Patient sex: M
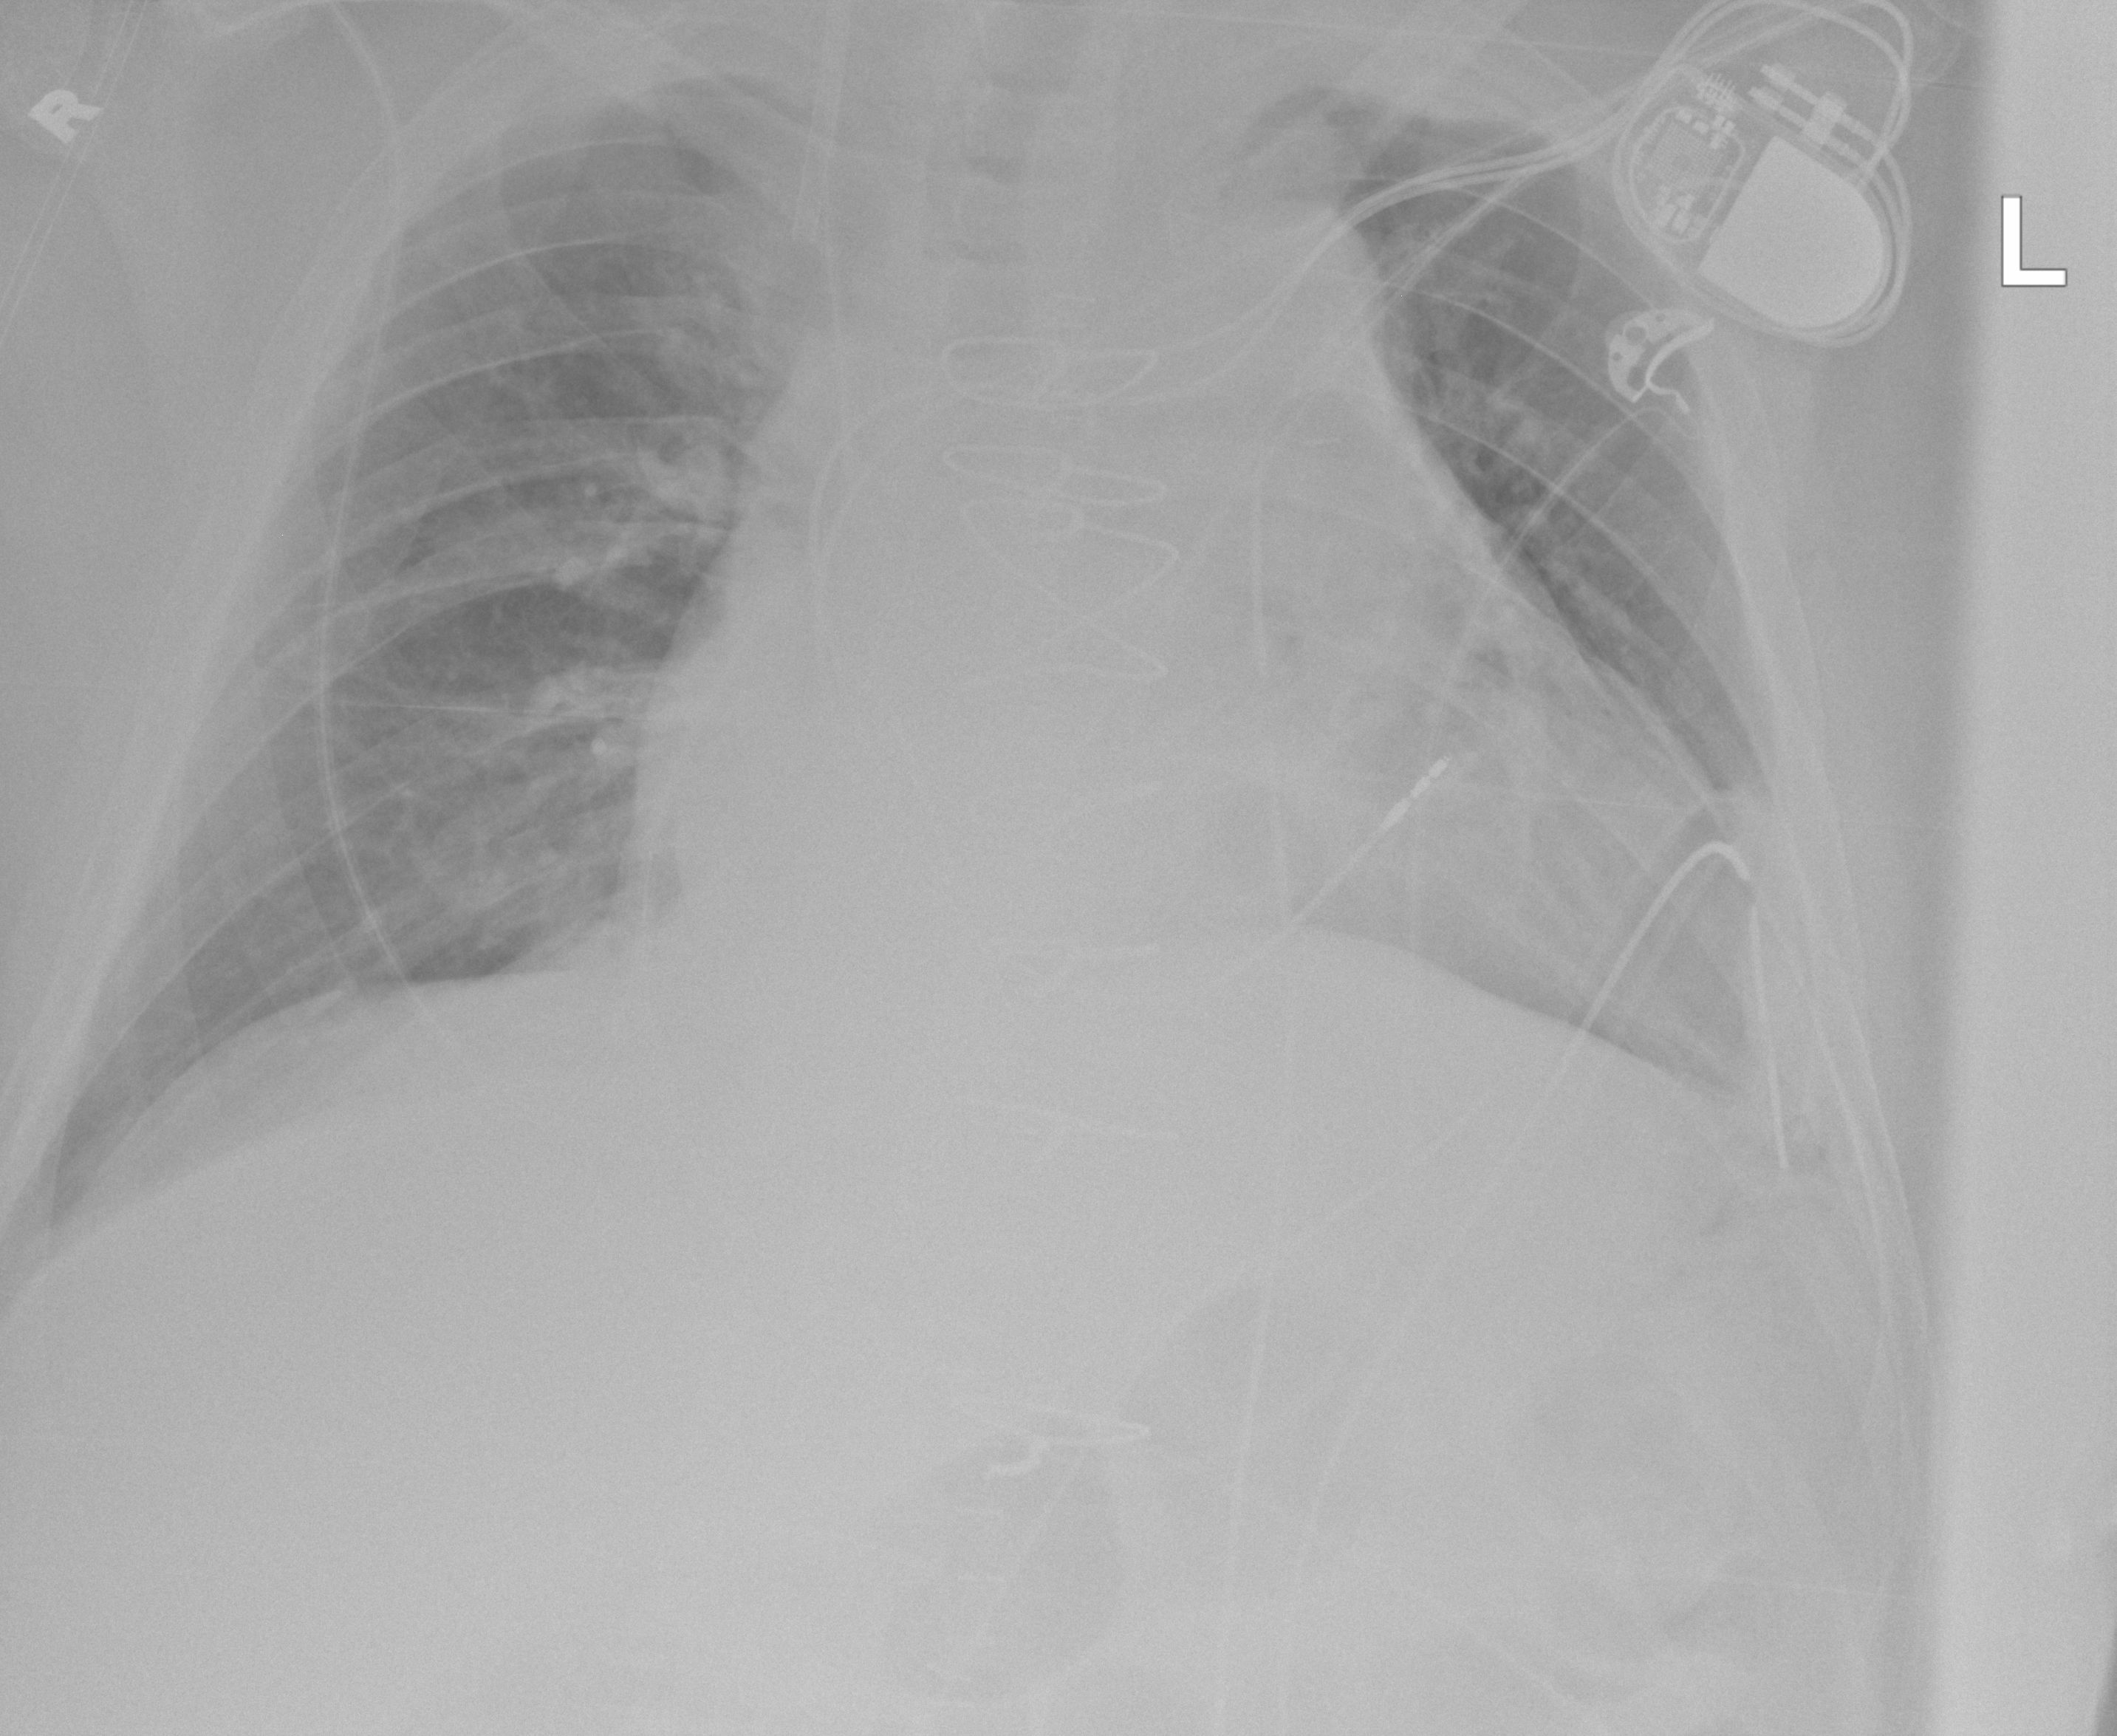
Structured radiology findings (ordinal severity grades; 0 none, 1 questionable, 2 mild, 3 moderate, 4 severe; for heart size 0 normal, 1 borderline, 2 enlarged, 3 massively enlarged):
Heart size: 2
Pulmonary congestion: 0
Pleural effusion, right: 0
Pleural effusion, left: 1
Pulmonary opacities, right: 0
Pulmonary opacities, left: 0
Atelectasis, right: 0
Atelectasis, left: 2